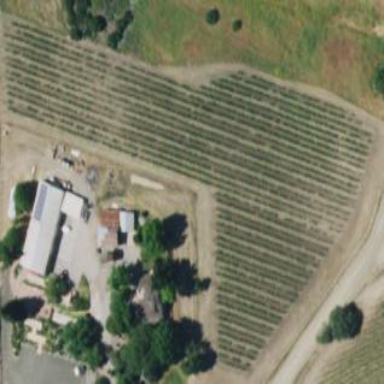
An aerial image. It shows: Vineyard with grape crops.